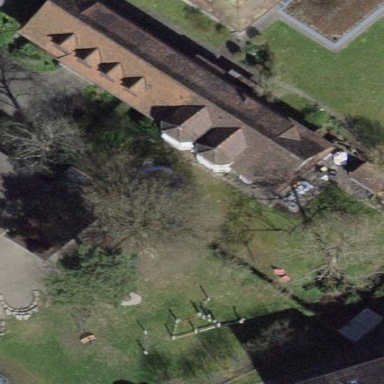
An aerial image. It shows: Building with tiled roof.